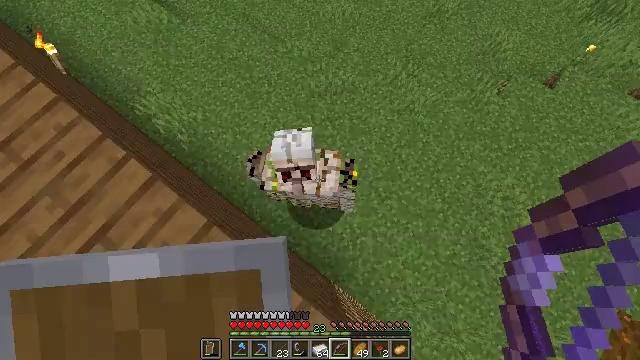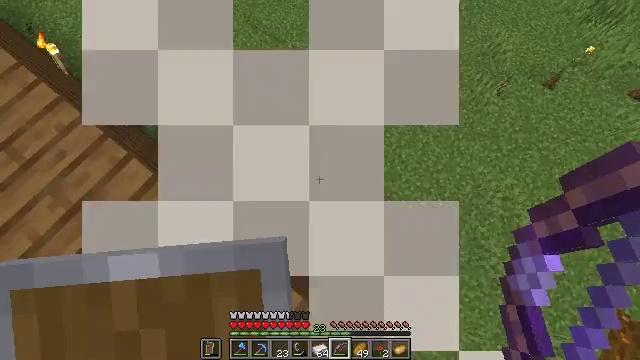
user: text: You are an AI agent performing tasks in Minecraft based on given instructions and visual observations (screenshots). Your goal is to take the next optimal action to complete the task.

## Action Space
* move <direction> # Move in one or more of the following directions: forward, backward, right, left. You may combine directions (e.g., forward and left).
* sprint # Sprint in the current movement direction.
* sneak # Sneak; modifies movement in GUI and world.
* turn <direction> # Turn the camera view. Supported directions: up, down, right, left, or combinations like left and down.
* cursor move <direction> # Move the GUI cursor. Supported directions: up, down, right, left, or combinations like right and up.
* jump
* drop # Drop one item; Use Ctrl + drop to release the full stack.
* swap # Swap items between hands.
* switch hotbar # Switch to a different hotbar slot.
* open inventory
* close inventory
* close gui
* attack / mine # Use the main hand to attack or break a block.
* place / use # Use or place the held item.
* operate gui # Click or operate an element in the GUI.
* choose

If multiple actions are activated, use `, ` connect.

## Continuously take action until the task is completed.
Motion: motion action
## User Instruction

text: Destroy the guardian.
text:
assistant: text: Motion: no_op
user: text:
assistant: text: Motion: no_op